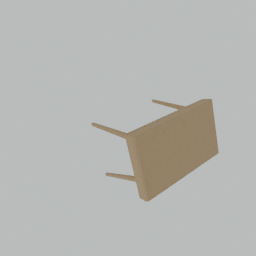
Label: furniture